Question: ok I'm creating a portfolio page. I want all the images of the portfolio post stack together. & when visitors hover their mouse in any of the title the image ll show.
for this I've created this loop:
'''
<div class="main-interior portfolio" id="portfolio-big-pics" style="display: block;">
<?php $args = array( 'post_type' => 'portfolio', 'order' => 'ASC');
$loop = new WP_Query( $args );
while ( $loop->have_posts() ) : $loop->the_post(); ?>
<?php $extraLastClass = $loop->current_post + 1 === $loop->post_count ? ' main-image-porfolio-main' : '';?>
<?php the_post_thumbnail( "thumbnail", array( "class" => "main-image portfolio $extraLastClass" ) ); ?>
<div class="portfolio-box">
<h5>Portfolio</h5>
<ul class="item-list" id="portfolio-list">
<li><a href="<?php the_permalink(); ?>"><?php the_title(); ?></a>
</li>
</ul>
</div>
<?php endwhile; ?>
</div>
'''
as you can see my images & titles are within the loop. it prints out like: first image & first title, then second image & second title, third image+third title & so go on... what I want is print out all the images first & then the titles. like: first image, second image, third image & then first title, second title, third title. Basically from my code, all the images of the portfolio item ll load first & then the "portfolio-box" div. screenshot attached.

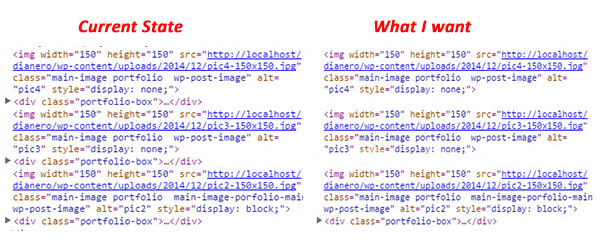
Answer: use '<?php rewind_posts(); ?>'
'''
<?php $args = array( 'post_type' => 'portfolio', 'order' => 'ASC');
$loop = new WP_Query( $args );
while ( $loop->have_posts() ) : $loop->the_post(); ?>
<?php $extraLastClass = $loop->current_post + 1 === $loop->post_count ? ' main-image-porfolio-main' : '';?>
<?php the_post_thumbnail( "thumbnail", array( "class" => "main-image portfolio $extraLastClass" ) ); ?>
<?php endwhile; ?>
<?php rewind_posts(); ?>
<?php while ( $loop->have_posts() ) : $loop->the_post(); ?>
<div class="portfolio-box">
<h5>Portfolio</h5>
<ul class="item-list" id="portfolio-list">
<li><a href="<?php the_permalink(); ?>"><?php the_title(); ?></a>
</li>
</ul>
</div>
<?php endwhile; ?>
'''